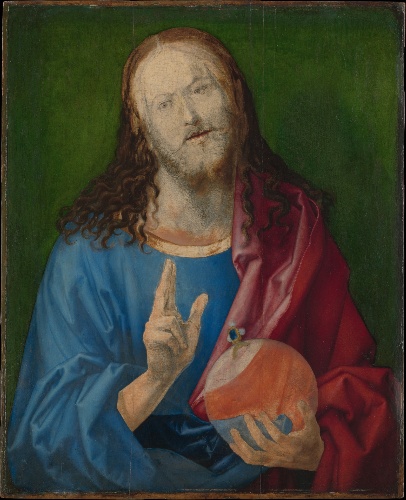
Title: Salvator Mundi
Artist: Albrecht Dürer
Artist bio: German, Nuremberg 1471–1528 Nuremberg
Date: ca. 1505
Object type: Painting
Classification: Paintings
Medium: Oil on linden
Dimensions: 22 7/8 x 18 1/2in. (58.1 x 47cm)
Department: European Paintings
Credit line: The Friedsam Collection, Bequest of Michael Friedsam, 1931
Accession year: 1932
Repository: Metropolitan Museum of Art, New York, NY
Tags: Christ